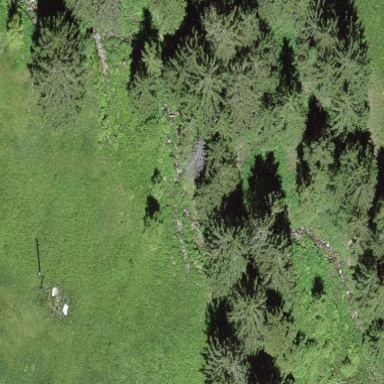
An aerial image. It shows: Forest dominated by needle-leaved trees.